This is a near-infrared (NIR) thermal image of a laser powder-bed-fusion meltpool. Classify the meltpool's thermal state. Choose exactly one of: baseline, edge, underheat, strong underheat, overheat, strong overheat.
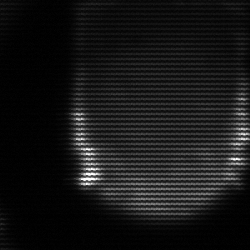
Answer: edge